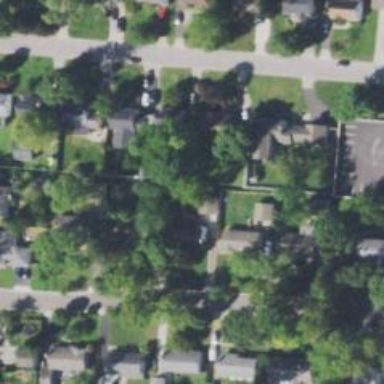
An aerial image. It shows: Residential driveway serving as service road.